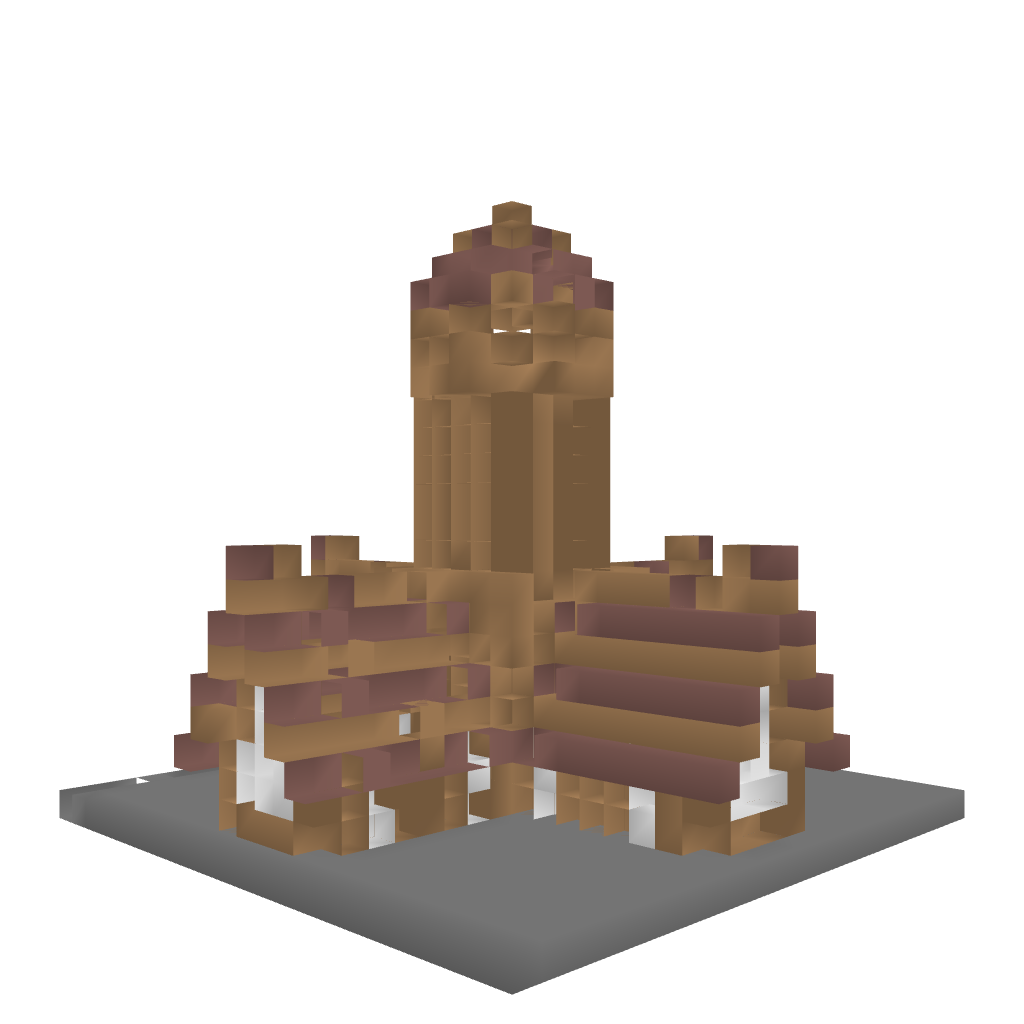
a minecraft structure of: Viking Hal high qualityl